Question: I'm trying to size a 'UIView' to its superview. This works, except in the view that is automatically given in a Storyboard. So this code works for the 'subview2' but the 'subview' is not sized to its enclosing view.
'''
import UIKit
extension UIView {
func addConstraintsWithVFL(constraintsVFL: String, views: [String: UIView], metrics: [NSObject: AnyObject]? = nil, options: NSLayoutFormatOptions = NSLayoutFormatOptions.allZeros) {
let mutableDict = (views as NSDictionary).mutableCopy() as NSMutableDictionary
let constraints = NSLayoutConstraint.constraintsWithVisualFormat(constraintsVFL, options: options, metrics: metrics, views: mutableDict)
self.addConstraints(constraints)
}
}
class ViewController: UIViewController {
@IBOutlet var subview : UIView! // red, inside self.view
@IBOutlet var subview2 : UIView! // blue, inside subview
override func viewDidLoad() {
super.viewDidLoad()
var views : [String: UIView]
views = ["box": self.subview]//, "super": self.view]
self.view.addConstraintsWithVFL("V:|-5-[box]-5-|", views: views)
self.view.addConstraintsWithVFL("H:|-5-[box]-5-|", views: views)
views = ["box": self.subview2, "super": self.subview]
self.view.addConstraintsWithVFL("V:|-5-[box]-5-|", views: views)
self.view.addConstraintsWithVFL("H:|-5-[box]-5-|", views: views)
}
}
'''
Storyboard has no constraints anywhere in sight. Result looks like this:

How can I get my subview to size to the entire 'UIView' using AutoLayout?
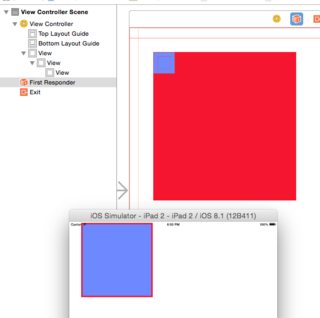
Answer: Generally, when adding a view in IB, it's easier to add the constraint in IB, too. Then you simply don't have to deal with all the issues I'll enumerate below. But, if you're determined to create views in IB but add constraints programmatically, you should note:
1. In Xcode 6, if you don't add constraints in IB, it will create constraints for you. Select the red or blue view and then go to the size inspector option+command+5. Under "Constraints" it may report the following if you don't have any constraints defined: The selected views have no constraints. At build time, explicit left, top, width, and height constraints will be generated for the view.
2. If you let Xcode add these constraints in addition to the ones you add programmatically, in Xcode 6 and later, you'd see warnings like the following: 2015-02-14 21:44:59.766 AutoLayoutTest[22382:<PHONE>] Unable to simultaneously satisfy constraints. Probably at least one of the constraints in the following list is one you don't want. Try this: (1) look at each constraint and try to figure out which you don't expect; (2) find the code that added the unwanted constraint or constraints and fix it. (Note: If you're seeing NSAutoresizingMaskLayoutConstraints that you don't understand, refer to the documentation for the UIView property translatesAutoresizingMaskIntoConstraints) (
"<NSIBPrototypingLayoutConstraint:0x7ff5a9c94770 'IB auto generated at build time for view with fixed frame' H:|-(0)-<URL>>",
"<NSLayoutConstraint:0x7ff5a9c99400 H:|-(5)-[UIView:0x7ff5a9c926c0] (Names: '|':UIView:0x7ff5a9c93360 )>"
)
Will attempt to recover by breaking constraint Make a symbolic breakpoint at UIViewAlertForUnsatisfiableConstraints to catch this in the debugger. The methods in the UIConstraintBasedLayoutDebugging category on UIView listed in may also be helpful. Xcode 5, though, will not add these constraints for you.
3. If you're determined to add constraints programmatically for views that you're not creating programmatically, in Xcode 6 you should add your own constraints to the views (e.g. the "Reset to suggested constraints" option, if you want it to create a full set for you) in IB: Then go through all of the individual constraints and flag them to be removed at build time:
4. Alternatively, if you want to programmatically remove the IB generated constraints before adding your own, you could do something like: removeConstraintsBetweenFirstItem(view, secondItem: redView)
removeConstraintsBetweenFirstItem(redView, secondItem: blueView)
Where func removeConstraintsBetweenFirstItem(firstItem: UIView, secondItem: UIView) {
let constraintsToRemove = firstItem.constraints().filter() { (constraint) -> (Bool) in
if constraint.firstItem as UIView == secondItem { // in Swift 1.2, use as!
return true
}
if let constraintSecondItem = constraint.secondItem as? UIView {
return constraintSecondItem == secondItem
}
return false
}
firstItem.removeConstraints(constraintsToRemove)
}
This is safer than just doing the following, which is a little more indiscriminate than I prefer: view.removeConstraints(view.constraints())
redView.removeConstraints(redView.constraints())
5. Having done that, you can now programmatically add your constraints, as you outlined: @IBOutlet weak var redView: UIView!
@IBOutlet weak var blueView: UIView!
override func viewDidLoad() {
super.viewDidLoad()
let views = ["redView" : redView, "blueView" : blueView]
view.addConstraints(NSLayoutConstraint.constraintsWithVisualFormat("H:|-5-[redView]-5-|", options: nil, metrics: nil, views: views))
view.addConstraints(NSLayoutConstraint.constraintsWithVisualFormat("V:|-5-[redView]-5-|", options: nil, metrics: nil, views: views))
redView.addConstraints(NSLayoutConstraint.constraintsWithVisualFormat("H:|-5-[blueView]-5-|", options: nil, metrics: nil, views: views))
redView.addConstraints(NSLayoutConstraint.constraintsWithVisualFormat("V:|-5-[blueView]-5-|", options: nil, metrics: nil, views: views))
}
That yields the following result, with no untoward warnings:
6. If you want to to diagnose your constraints, you can run the app and then click on the view debugger: Alternatively, you can pause execution of the app and at the (lldb) prompt, enter po [[UIWindow keyWindow] _autolayoutTrace]
Through either one of these techniques, you can diagnose the constraints that you've added to your view.